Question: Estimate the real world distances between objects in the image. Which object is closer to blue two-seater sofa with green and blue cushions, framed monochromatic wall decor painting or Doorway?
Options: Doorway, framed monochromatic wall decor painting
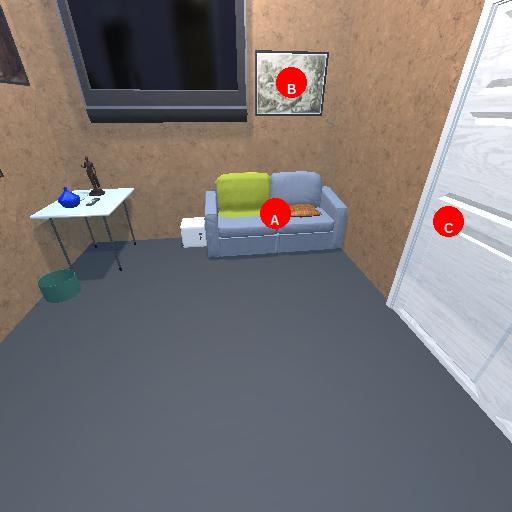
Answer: Doorway